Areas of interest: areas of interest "Tianchen Tennis Club Gubei Tennis Court"
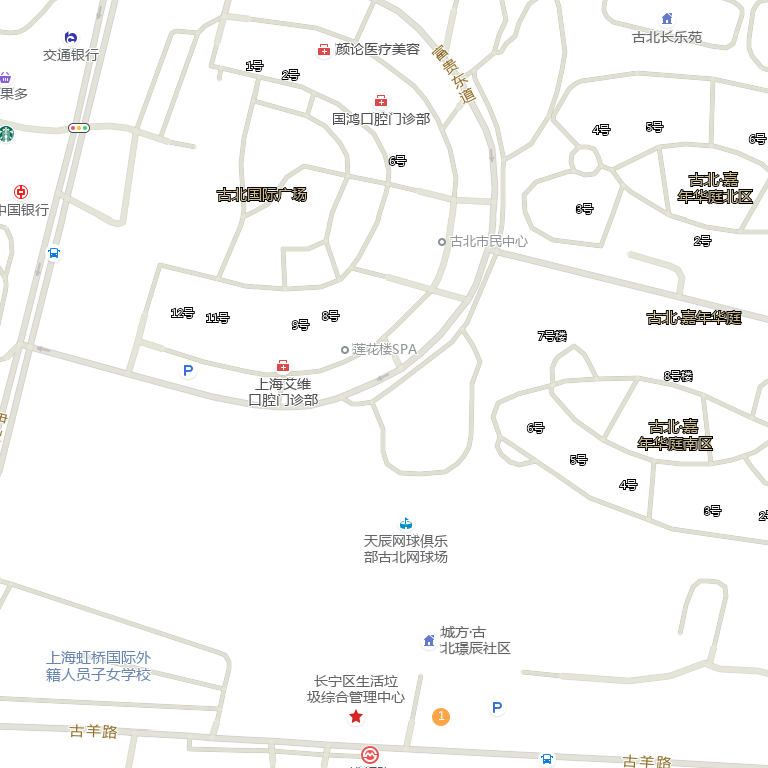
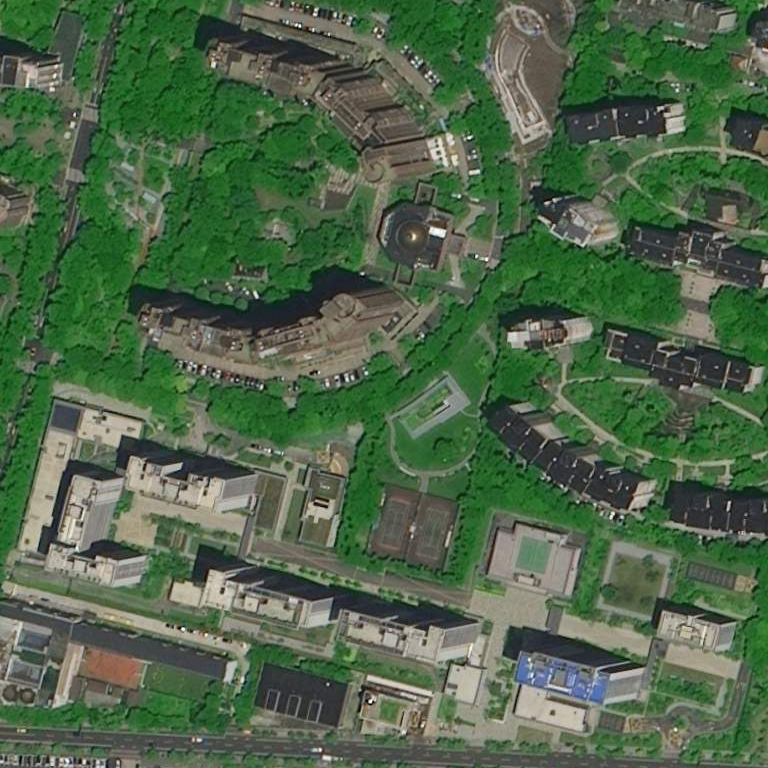